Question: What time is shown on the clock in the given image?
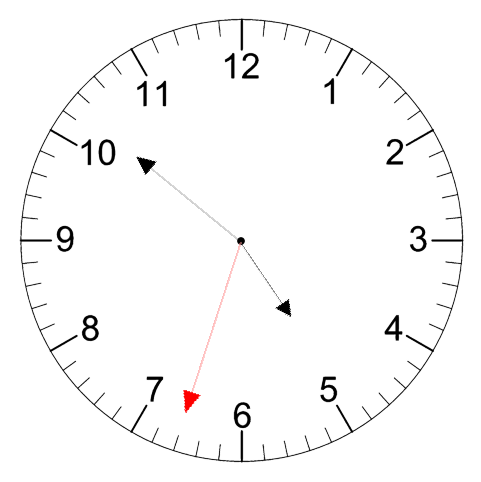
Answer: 04:51:33